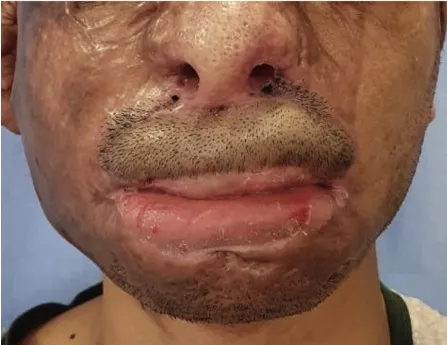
Case #2. Note that the expander crosses the mid line in the scalp, C) Appearance at 9 months. The moustache was intentionally shaved to show that the reconstruction was done as one aesthetic unit. Some of the native skin from the lateral aspects of the lip was excised to achieve this goal (compare to Fig.
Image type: medical_photograph (skin_photograph)